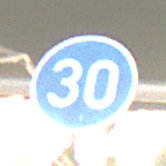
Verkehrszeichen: VorgeschriebeneMindestgeschwindigkeit
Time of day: Night
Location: Outdoor (Urban)
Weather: Overcast
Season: Winter
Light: Artificial